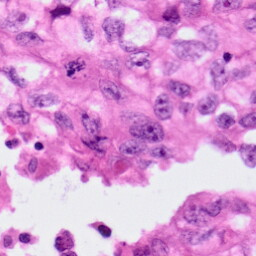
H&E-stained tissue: Lung